Field crop: maize
Growth stage: 2
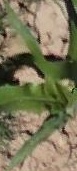
Species: maize